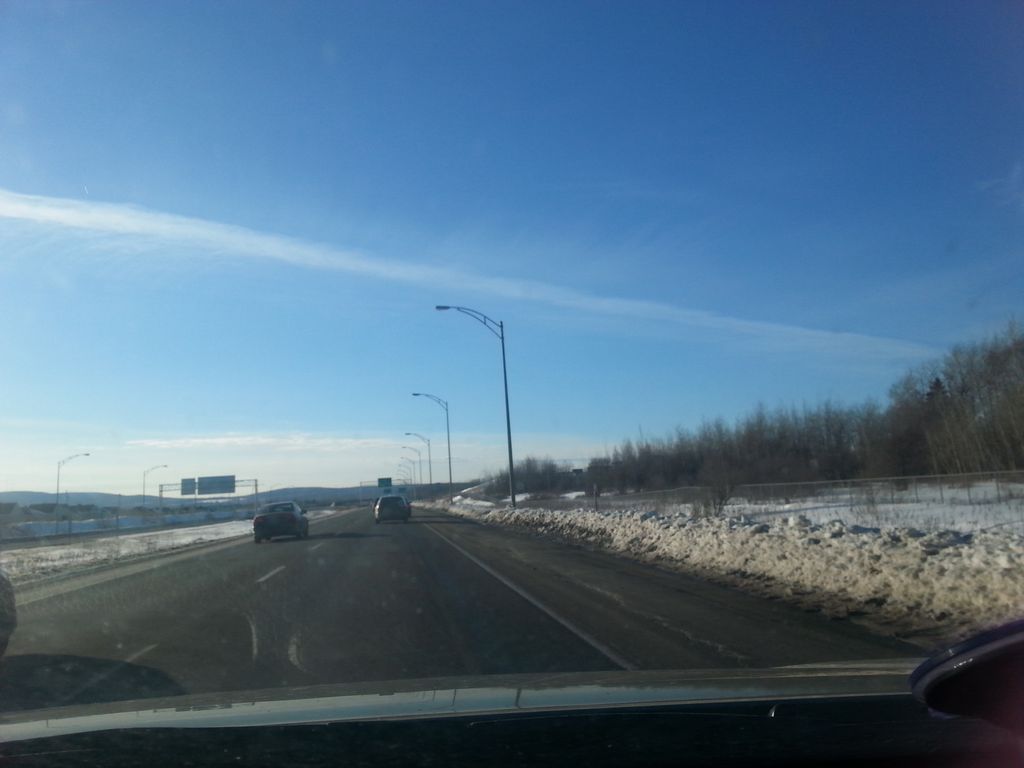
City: quebec_city